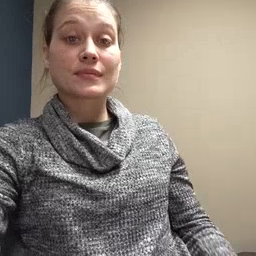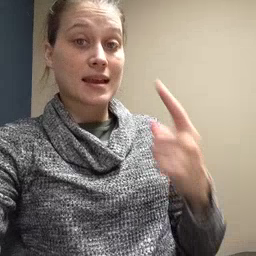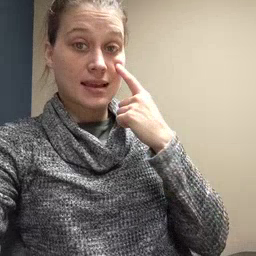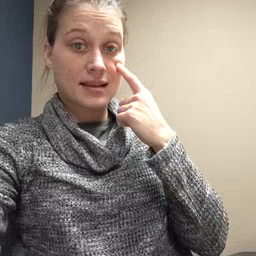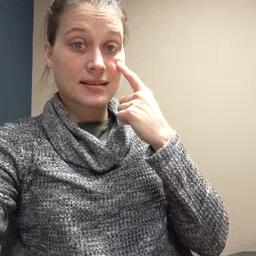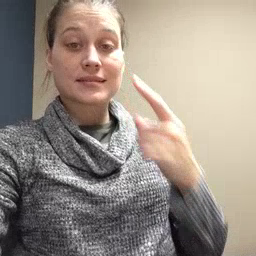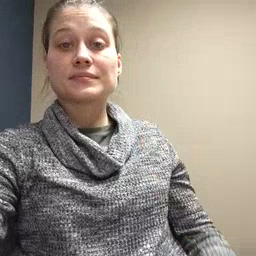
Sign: eye